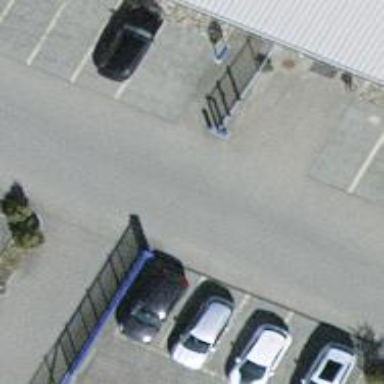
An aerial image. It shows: Gate.